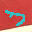
Label: 7